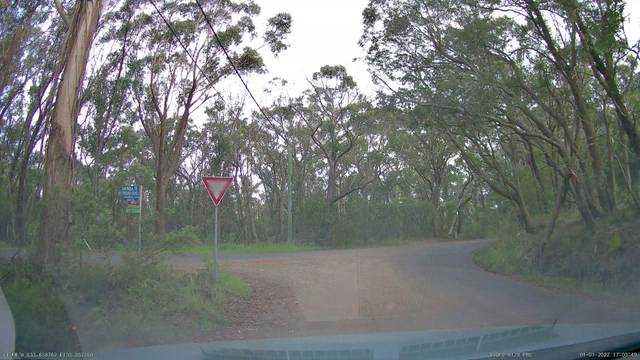
Region: Australia
Coordinates: -33.66, 150.258